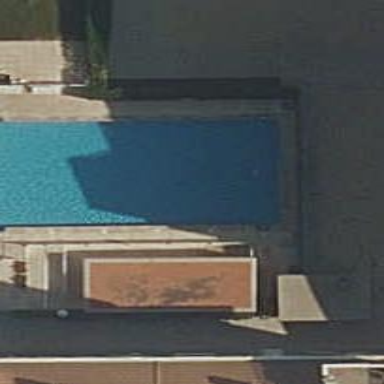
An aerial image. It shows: Swimming pool located in leisure land.